九年级 · 组合几何学
如图, 在 $\triangle A B C$ 中, $A B=A C$, 点 $D 、 E$ 在 $B C$ 上, $B D=C E$, 过 $\mathrm{A} 、 D 、 E$ 三点作 $\odot O$, 连接 $A O$ 并延长, 交 $B C$ 于点 $F$.

(1)求证: $A F \perp B C$;

(2)若 $A B=10, B C=12, B D=2$, 求 $\odot O$ 的半径长.

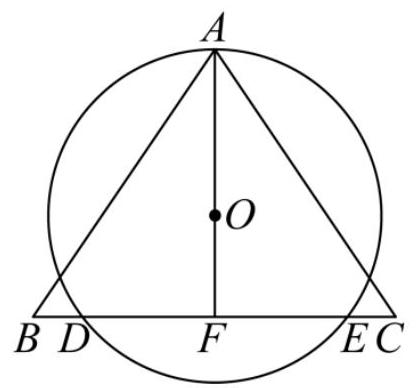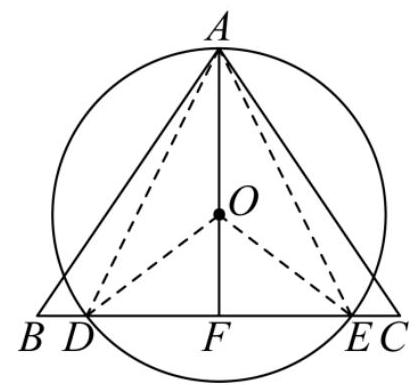
答案:  (1) 见解析

(2) $\odot O$ 的半径为 5

解析: (1)连接 $A D 、 A E 、 O D 、 O E$, 先证明 $\triangle A B D \cong \triangle A C E$, 得到 $A D=A E$, 再由 $O D=O E$,可得 $A O$ 垂直平分 $D E$, 即 $A F \perp B C$,

（2）设求 $\odot O$ 的半径为 $x$, 由（1）可知 $F$ 为 $B C$ 中点, 则 $B F=C F=\frac{1}{2} B C=6$, 利用勾股
定理求出 $A F=8$, 再求出 $D F=4, O F=8-x, O D=x$, 由勾股定理建立方程 $x^{2}=4^{2}+(8-x)^{2}$,解得 $x=5$, 则 $\odot O$ 的半径为 5 .

【详解】(1) 证明：连接 $A D 、 A E 、 O D 、 O E$,

$\because A B=A C$,

$\therefore \angle B=\angle C$,

在 $\triangle A B D$ 和 $\triangle A C E$ 中,

$\left\{\begin{array}{l}A B=A C \\ \angle B=\angle C, \\ B D=C E\end{array}\right.$

$\therefore \triangle A B D \cong \triangle A C E(\mathrm{SAS})$,

$\therefore A D=A E$,

又 $\because O D=O E$,

$\therefore A O$ 垂直平分 $D E$, 即 $A F \perp B C$,

（2）解：设求 $\odot O$ 的半径为 $x$,

由（1）可知 $A F \perp B C$,

$\therefore F$ 为 $D E$ 中点, $F$ 为 $B C$ 中点,

$\therefore B F=C F=\frac{1}{2} B C=6$,

在 $\triangle A B F$ 中, $A F=\sqrt{A B^{2}-B F^{2}}=\sqrt{10^{2}-6^{2}}=8$,

在 $\triangle D O F$ 中, $D F=B F-D B=6-2=4, O F=A F-A O=8-x, O D=x$,

$\because O D^{2}=D F^{2}+O F^{2}$

$\therefore x^{2}=4^{2}+(8-x)^{2}$,

解得 $x=5$,

$\therefore \odot O$ 的半径为 5 .
【点睛】本题主要考查了三线合一定理, 线段垂直平分线的性质与判定, 全等三角形的性质与判定，勾股定理，圆的基本性质等等，灵活运用所学知识是解题的关键.